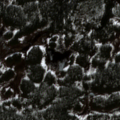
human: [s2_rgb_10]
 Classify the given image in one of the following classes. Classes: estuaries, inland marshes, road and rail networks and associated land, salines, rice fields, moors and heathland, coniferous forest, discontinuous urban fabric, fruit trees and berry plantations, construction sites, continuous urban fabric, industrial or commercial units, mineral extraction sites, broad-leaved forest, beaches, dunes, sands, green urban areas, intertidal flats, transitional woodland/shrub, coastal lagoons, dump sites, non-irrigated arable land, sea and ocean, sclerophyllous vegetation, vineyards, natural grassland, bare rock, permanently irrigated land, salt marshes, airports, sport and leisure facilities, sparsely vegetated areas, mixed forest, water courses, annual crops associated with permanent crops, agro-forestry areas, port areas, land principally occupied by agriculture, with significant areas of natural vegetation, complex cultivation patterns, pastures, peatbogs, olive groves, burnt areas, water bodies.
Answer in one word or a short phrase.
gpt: coniferous forest, peatbogs